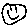
Label: smiley face